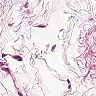
Metastatic tissue present: no